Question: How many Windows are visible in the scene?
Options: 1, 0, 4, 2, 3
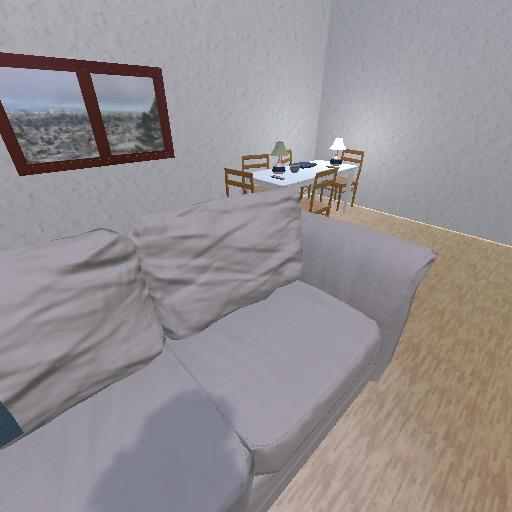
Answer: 1